Interaction volume radius: 5 \u00c5
Interaction volume height: 20 \u00c5
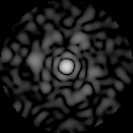
Disorder parameter: 0.8508